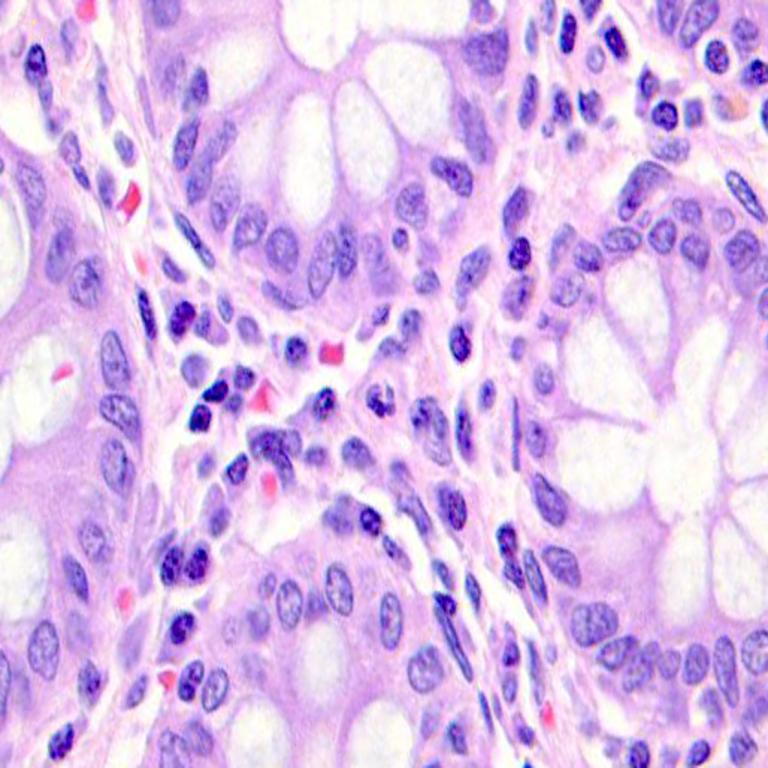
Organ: colon
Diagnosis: benign